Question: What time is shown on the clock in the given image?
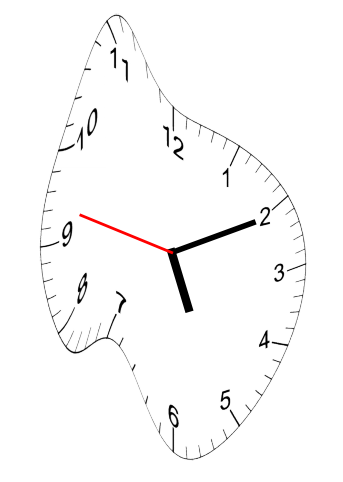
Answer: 05:10:47